Interaction volume radius: 5 \u00c5
Interaction volume height: 30 \u00c5
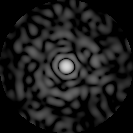
Disorder parameter: 0.8133